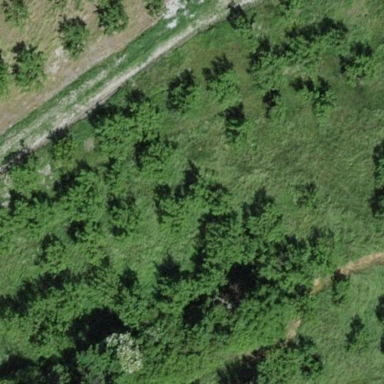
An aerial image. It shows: Orchard.